Question: I'm trying to create a macro to have the user save a backup of the workbook to a specific place. I tried my code below but got an error 13 message. I don't need it to be saved as a macro-enabled workbook, but I thought that would be easier.
'''
Sub openSaveDialog()
'
' gives error 13 message when clicking save
'
Dim saveSuccess As Boolean
Dim fNameRec As String
Dim dateNow As String
Dim saveToDir As String
saveToDir = "Z:\location of save\Old Archive spreadsheets"
dateNow = Format(Now(), "mmddyyyy")
fNameRec = saveToDir & "BinderArchiveBackup_" & dateNow
Sheets(3).Range("E25") = fNameRec
'check if backed up today
If (Sheets(3).Range("E22") = Date) Then
MsgBox "backup already saved today no need to save again"
Exit Sub
End If
'open save as window
saveSuccess = Application.GetSaveAsFilename(InitialFileName:=fNameRec, FileFilter:= _
"Excel Files (*.xlsx)," & "*.xlsx, Macro Enabled" & _
"Workbook (*.xlsm), *xlsm")
'if backup saved, update date of last backup
If saveSuccess Then
Sheets(3).Range "E22" = Date
MsgBox "save successful"
End If
'if backup not saved, inform user
If Not saveSuccess Then
MsgBox "save canceled, please save backup before adding new items to the archive today"
End If
End Sub
'''
Things I tried tweaking
- - - - -
Any help would be great.
---
Save as window that opens

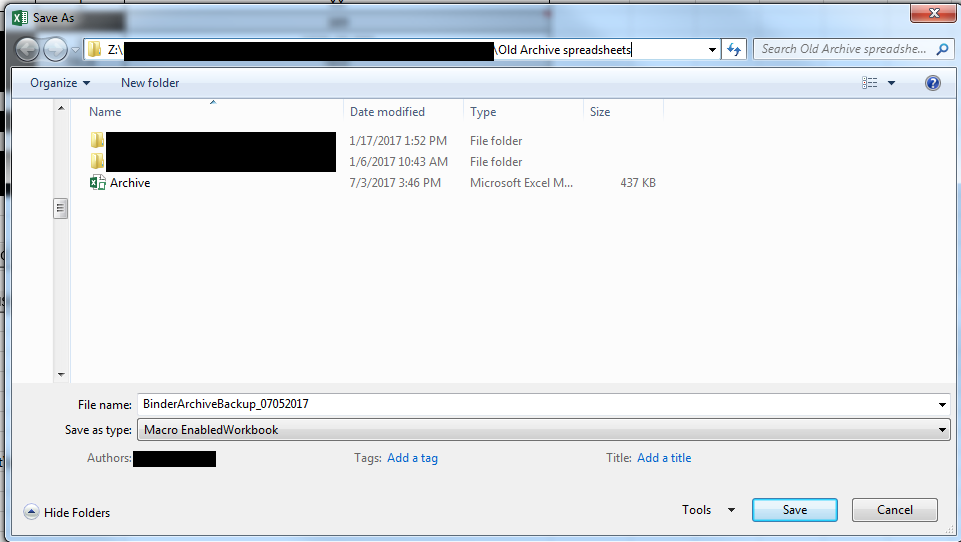
Answer: 'GetSaveAsFilename' returns a 'Variant', which will be a boolean 'False' if the user cancelled the SaveAs dialog, or a string containing the filename that they chose if they didn't cancel the dialog.
Your line saying
'''
Dim saveSuccess As Boolean
'''
will cause an issue if a non-boolean value is returned. So use
'''
Dim saveSuccess As Variant
'''
instead.
---
This will still leave you with other problems though:
1. Sheets(3).Range "E22" = Date is invalid, and is probably meant to be Sheets(3).Range("E22") = Date
2. *xlsm should probably be *.xlsm
3. At no point are you actually saving the file. Your final bits of code should probably be something like: If saveSuccess = False Then
'if backup not saved, inform user
MsgBox "save canceled, please save backup before adding new items to the archive today"
Else
If UCase(Right(saveSuccess, 5)) = ".XLSM" Then
ActiveWorkbook.SaveAs saveSuccess, xlOpenXMLWorkbookMacroEnabled
'if backup saved, update date of last backup
Sheets(3).Range("E22") = Date
MsgBox "save successful"
ElseIf UCase(Right(saveSuccess, 5)) = ".XLSX" Then
ActiveWorkbook.SaveAs saveSuccess, xlOpenXMLWorkbook
'if backup saved, update date of last backup
Sheets(3).Range("E22") = Date
MsgBox "save successful"
Else
MsgBox "Unrecognised file extension chosen - backup not created"
End If
End If